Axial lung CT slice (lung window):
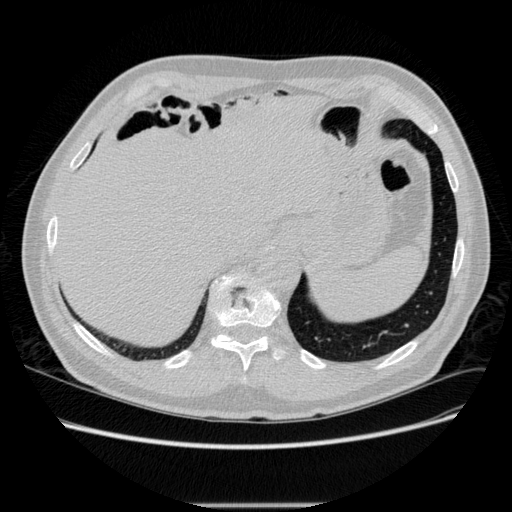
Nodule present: no